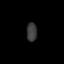
Tissue: lung
Cell type: Endothelial cells
Senescence score: 0.5528
Nuclear area (px): 182
Mean DAPI intensity: 60.692